Question: I have created a skewed div using following css
'''
#outer-left{
-ms-transform: skew(-30deg,0deg); /* IE 9 */
-webkit-transform:skew(-30deg,0deg); /* Chrome, Safari, Opera */
transform: skew(-30deg,0deg);
background:#333333;
width:200px;
z-index:20;
border-bottom:3px solid #2E8DEF;
padding:10px 30px 10px 75px;
font-size:20px;
color:#2E8DEF;
position:relative;
left:-50px;
}
#outer-left:after{
content:"";
display:inline-block;
position:absolute;
width:20px;
height:100%;
background:#2E8DEF;
float:right;
right:0px;
top:0px;
z-index:10;
}
#inner-left{
-ms-transform: skew(30deg,0deg); /* IE 9 */
-webkit-transform: skew(30deg,0deg); /* Chrome, Safari, Opera */
transform: skew(30deg,0deg);
display:inline-block;
}
'''
And used two divs i.e. outer div to skew border and div and inner div to cancel the skew effect for text.

But I have achieved same effect using only one div in div3
> Look at fiddle: <URL>
IF I do the same as in div 3 with more text it gets distorted.
But not so in case of div2 with more text using 2 divs.
I am completely aware of what is happening here. I want to know if DIV2 can be achieved using only one div i.e. '<div id="inner-div">Context<br>Hello</div>' and now without using two divs i.e. inner and outer one.
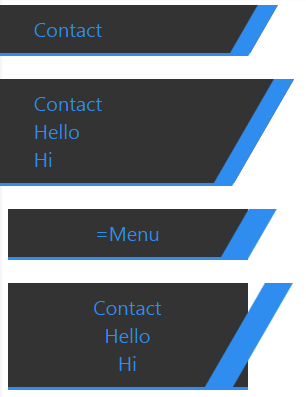
Answer: I believe this is what you want:
<URL>
CSS:
'''
#a {
position: relative;
width: 120px;
padding: 10px 20px;
font-size: 20px;
position: relative;
color: #2E8DEF;
background: #333333;
border-bottom: 3px solid #2E8DEF;
}
#a:after {
content: " ";
position: absolute;
display: block;
width: 100%;
height: 100%;
top: 0;
left: 0;
z-index: -1;
background: #333333;
border-bottom: 3px solid #2E8DEF;
border-right: 20px solid #2E8DEF;
transform-origin: bottom left;
-ms-transform: skew(-30deg, 0deg);
-webkit-transform: skew(-30deg, 0deg);
transform: skew(-30deg, 0deg);
}
'''